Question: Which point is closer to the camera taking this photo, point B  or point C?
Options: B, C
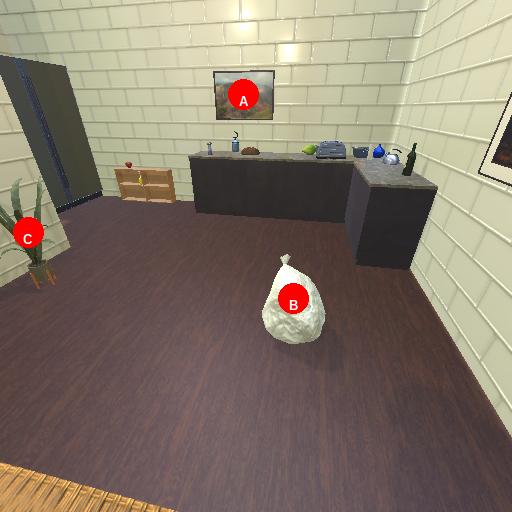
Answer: B